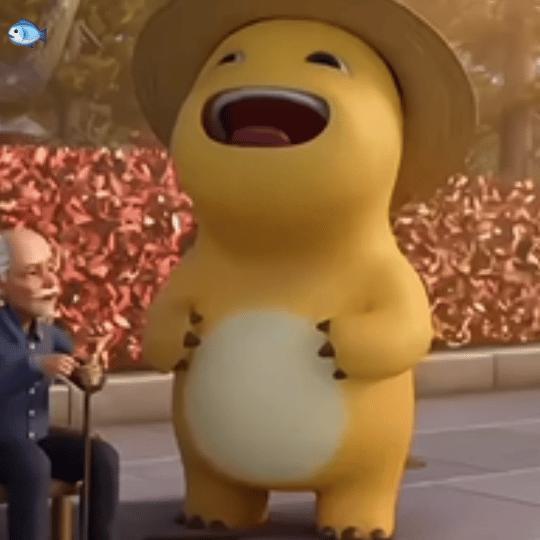
Label: nailong